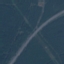
Land use / land cover class: Highway